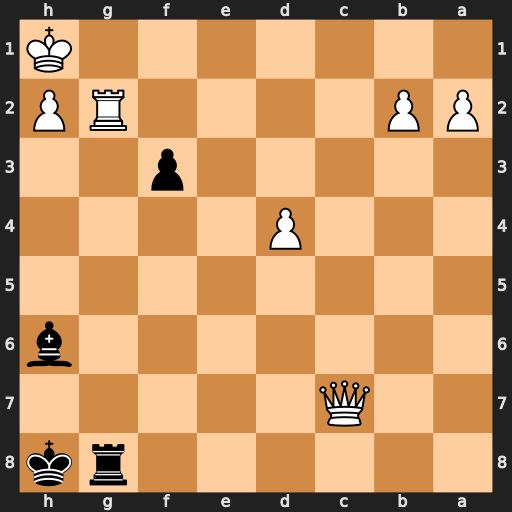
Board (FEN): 6rk/2Q5/7b/8/3P4/5p2/PP4RP/7K
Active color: b
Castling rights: -
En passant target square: -
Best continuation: fxg2+ Kg1 Be3#